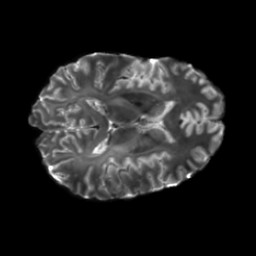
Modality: T2w
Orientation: axial
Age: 24
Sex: female
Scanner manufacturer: siemens
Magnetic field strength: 6.98 T
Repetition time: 7.776 s
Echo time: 0.076 s